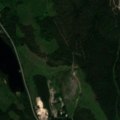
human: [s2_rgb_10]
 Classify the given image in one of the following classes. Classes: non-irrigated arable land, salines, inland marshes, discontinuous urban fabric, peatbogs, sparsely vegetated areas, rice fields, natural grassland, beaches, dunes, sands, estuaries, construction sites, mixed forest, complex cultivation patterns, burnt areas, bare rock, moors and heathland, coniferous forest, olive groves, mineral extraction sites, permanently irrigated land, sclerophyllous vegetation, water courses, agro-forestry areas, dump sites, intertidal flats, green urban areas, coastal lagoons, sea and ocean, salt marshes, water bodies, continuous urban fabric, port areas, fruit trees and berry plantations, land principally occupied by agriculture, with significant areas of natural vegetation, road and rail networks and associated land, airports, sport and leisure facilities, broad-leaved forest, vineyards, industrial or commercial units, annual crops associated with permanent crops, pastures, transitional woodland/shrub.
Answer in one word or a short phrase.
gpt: coniferous forest, mixed forest, transitional woodland/shrub